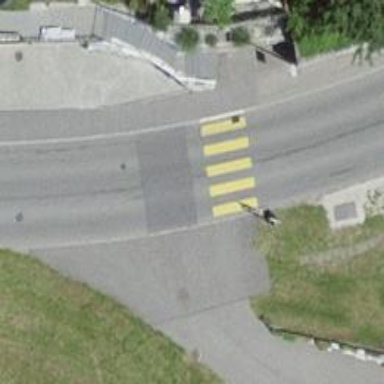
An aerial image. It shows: Uncontrolled zebra crossing on the road.